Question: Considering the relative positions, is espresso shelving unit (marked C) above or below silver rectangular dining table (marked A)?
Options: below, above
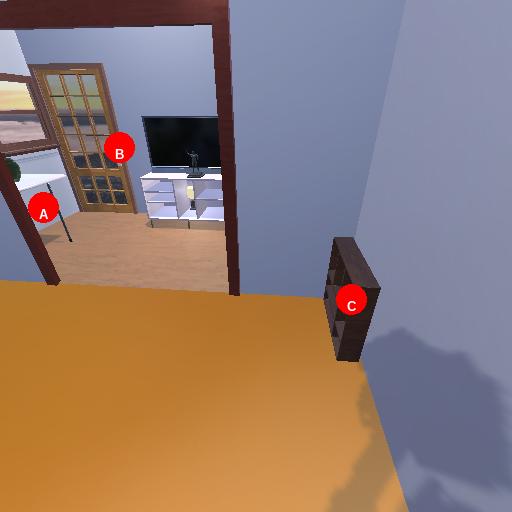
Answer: below